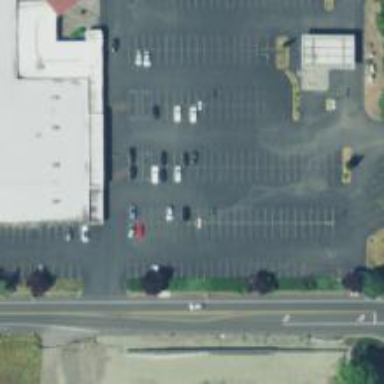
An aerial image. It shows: Parking space.